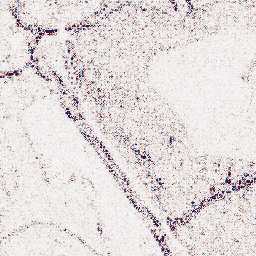
Category: wavelet
Decomposition family: wavelet_reverse_biorthogonal
Decomposition parameters: wavelet: rbio3.5
level: 1
Upsampling method: quadratic
Upsampling parameters: scale: 8
Upsampling scale: 8